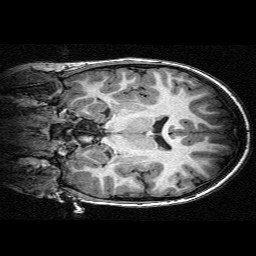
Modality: T1w
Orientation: coronal
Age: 9
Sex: male
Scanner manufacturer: siemens
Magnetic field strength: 3 T
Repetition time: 2.3 s
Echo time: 0.00336 s